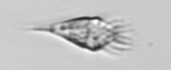
Label: Paratontonia_gracillima